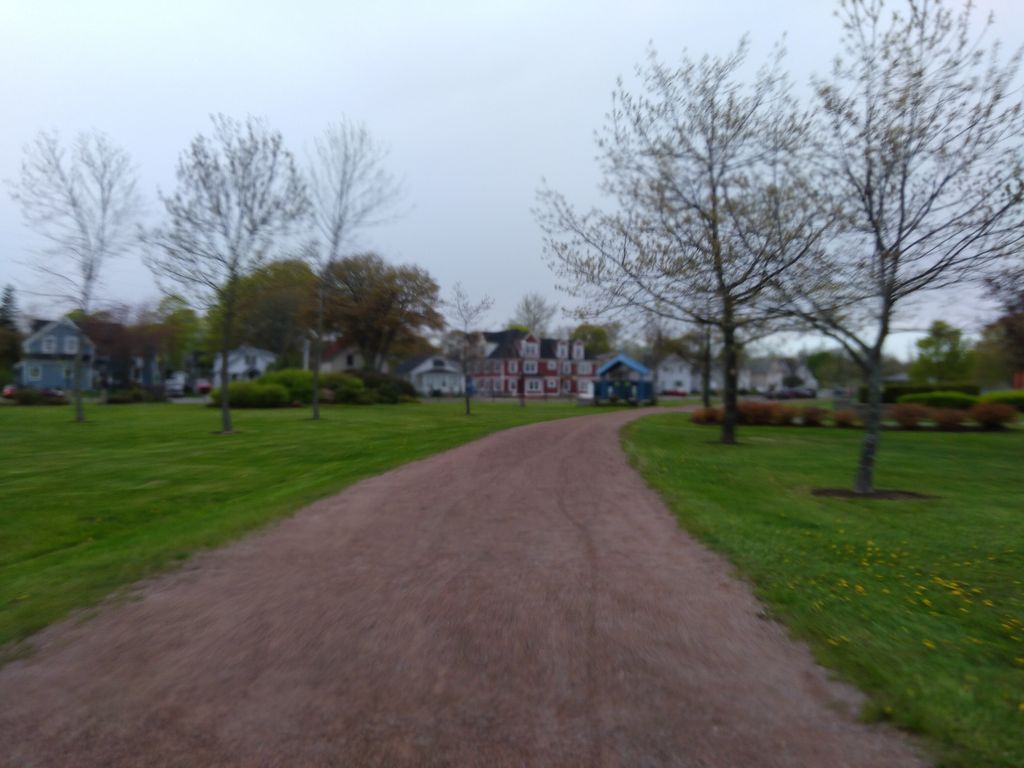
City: charlottetown